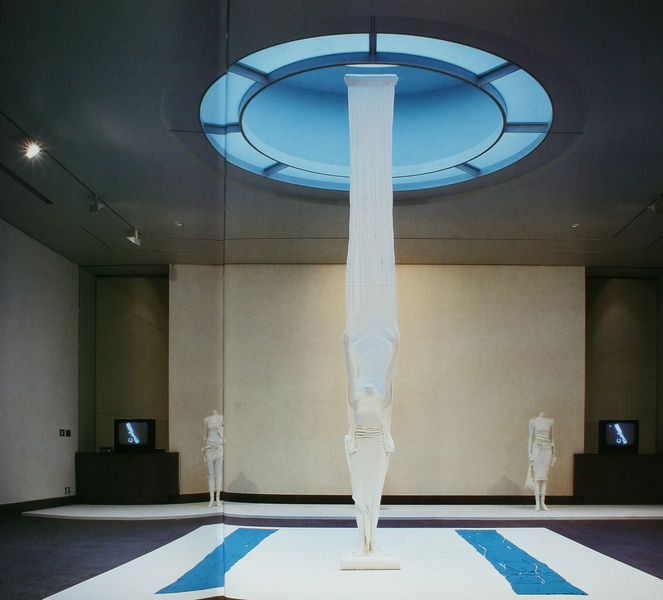
Titel: "A-POC QUEEN"
Künstler: Issey Miyake
Standort: Kyoto (Japan)
Institution: Kyoto Costume Institute
Schlagwörter: blau, körper, weiß, frauen, hell, licht, raum, säule, drei, skulptur, figuren, foto, ausstellung, installation, instalation, video